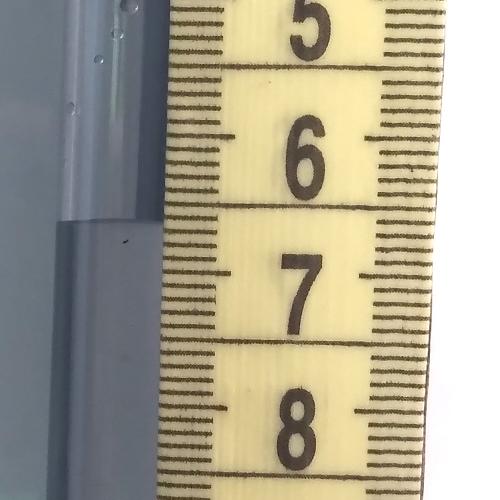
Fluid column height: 6.7 cm